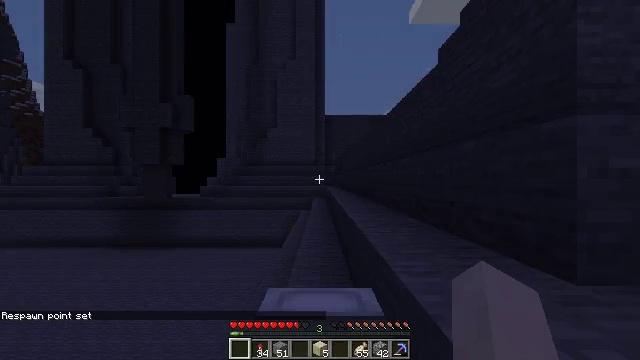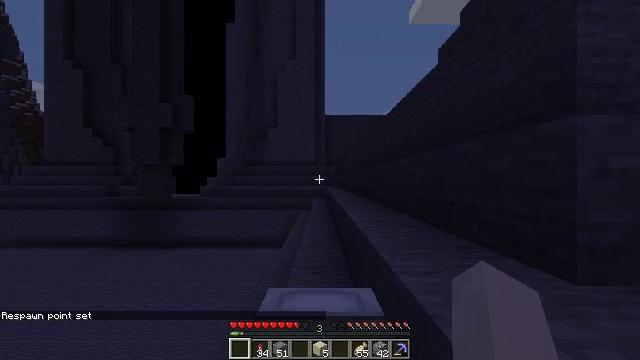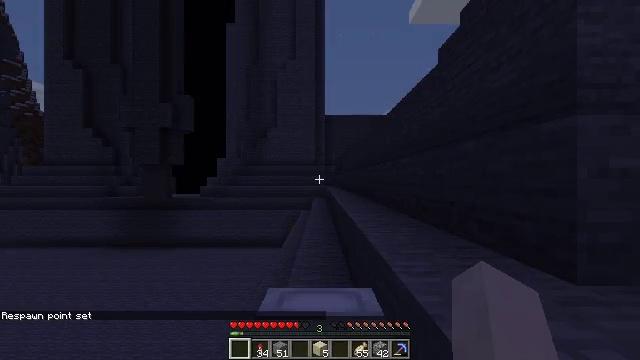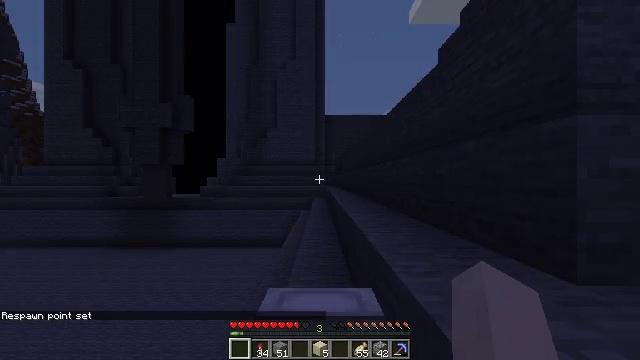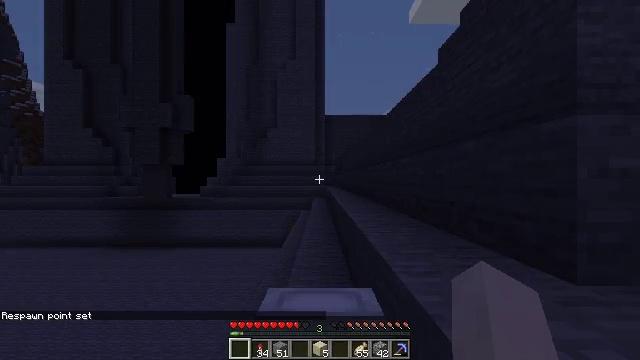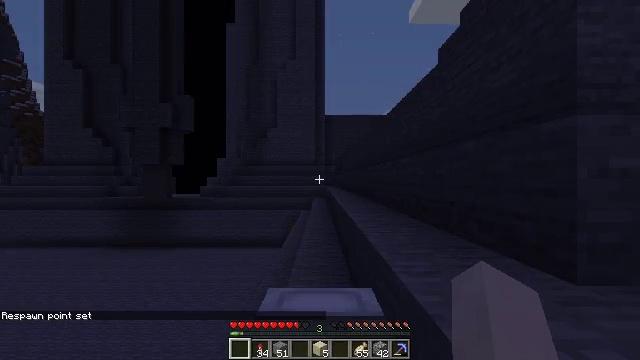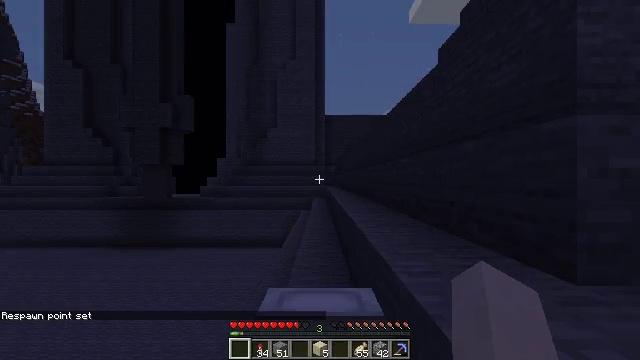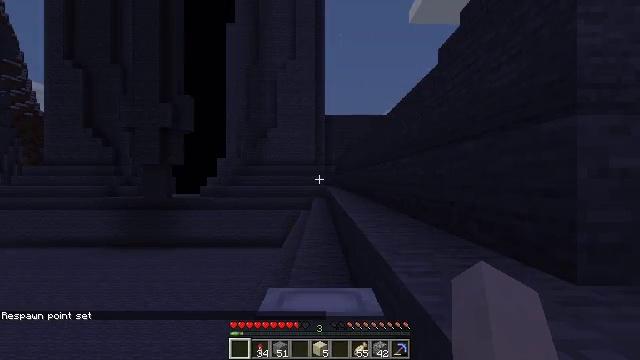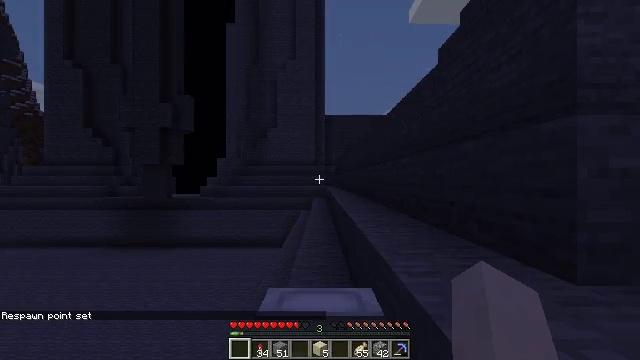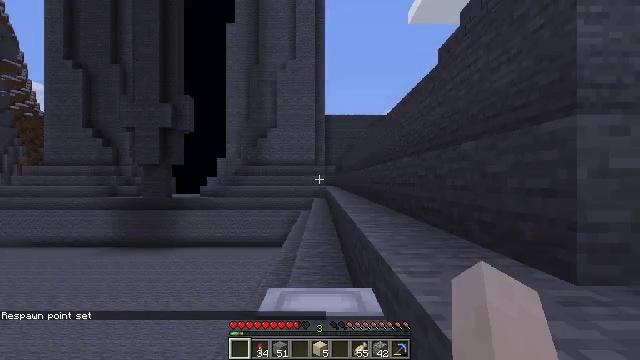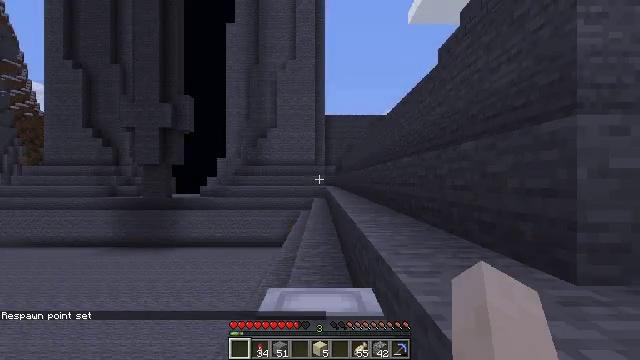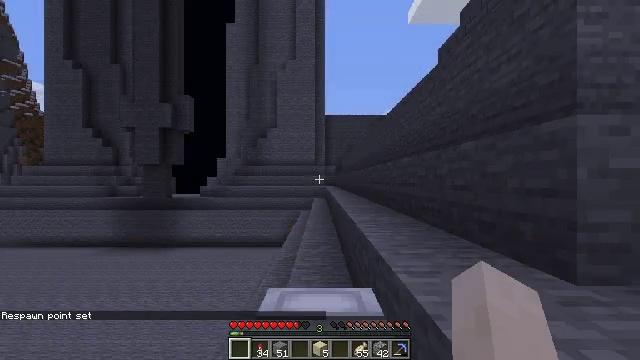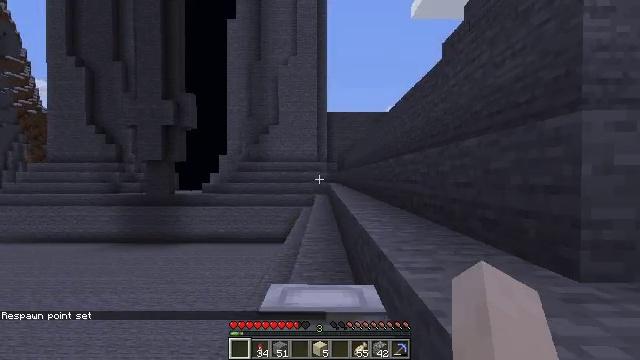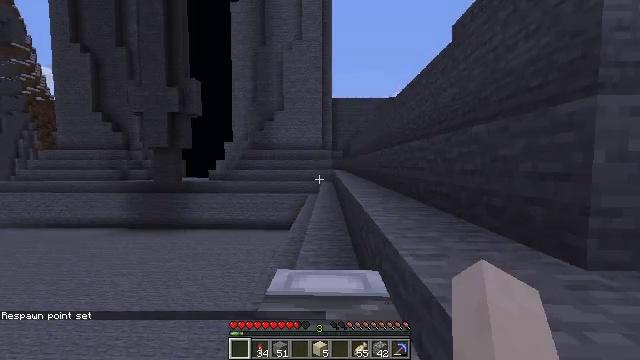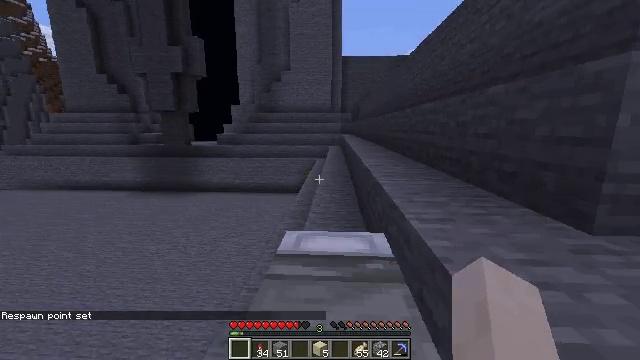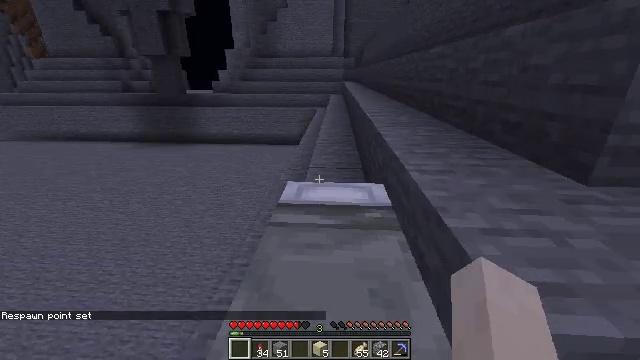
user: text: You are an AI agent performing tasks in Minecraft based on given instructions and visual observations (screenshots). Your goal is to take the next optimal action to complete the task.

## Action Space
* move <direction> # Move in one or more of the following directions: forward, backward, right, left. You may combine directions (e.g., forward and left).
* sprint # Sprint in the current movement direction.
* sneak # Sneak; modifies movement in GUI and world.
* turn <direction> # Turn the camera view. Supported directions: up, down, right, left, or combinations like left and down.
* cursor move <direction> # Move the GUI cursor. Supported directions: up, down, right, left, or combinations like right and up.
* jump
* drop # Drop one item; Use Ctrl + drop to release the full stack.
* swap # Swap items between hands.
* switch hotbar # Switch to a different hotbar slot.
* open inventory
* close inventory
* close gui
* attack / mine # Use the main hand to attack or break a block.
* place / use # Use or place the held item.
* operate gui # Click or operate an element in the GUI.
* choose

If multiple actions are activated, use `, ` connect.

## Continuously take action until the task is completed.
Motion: motion action
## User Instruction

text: Destroy the light gray bed to move it.
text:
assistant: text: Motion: no_op
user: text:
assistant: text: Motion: no_op
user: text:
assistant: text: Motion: no_op
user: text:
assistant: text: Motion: no_op
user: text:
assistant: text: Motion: no_op
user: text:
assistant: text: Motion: no_op
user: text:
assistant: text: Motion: no_op
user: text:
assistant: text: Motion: no_op
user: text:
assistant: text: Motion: no_op
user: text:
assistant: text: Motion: no_op
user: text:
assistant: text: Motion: no_op
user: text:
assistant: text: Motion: no_op
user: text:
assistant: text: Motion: turn left and down
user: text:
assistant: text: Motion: turn left and down
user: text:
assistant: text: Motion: turn down
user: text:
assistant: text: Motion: turn down
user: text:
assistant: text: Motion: turn down
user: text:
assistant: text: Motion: turn right and down
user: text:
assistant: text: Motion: turn down
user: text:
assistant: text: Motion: no_op
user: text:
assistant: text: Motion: attack / mine
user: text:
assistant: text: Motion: attack / mine
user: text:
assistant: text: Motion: attack / mine
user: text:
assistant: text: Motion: attack / mine
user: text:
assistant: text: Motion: attack / mine
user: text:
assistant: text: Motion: attack / mine
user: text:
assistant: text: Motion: attack / mine
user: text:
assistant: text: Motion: attack / mine
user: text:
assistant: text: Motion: attack / mine
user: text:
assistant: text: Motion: attack / mine